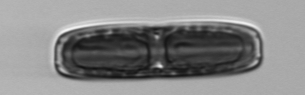
Label: Ephemera